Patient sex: F
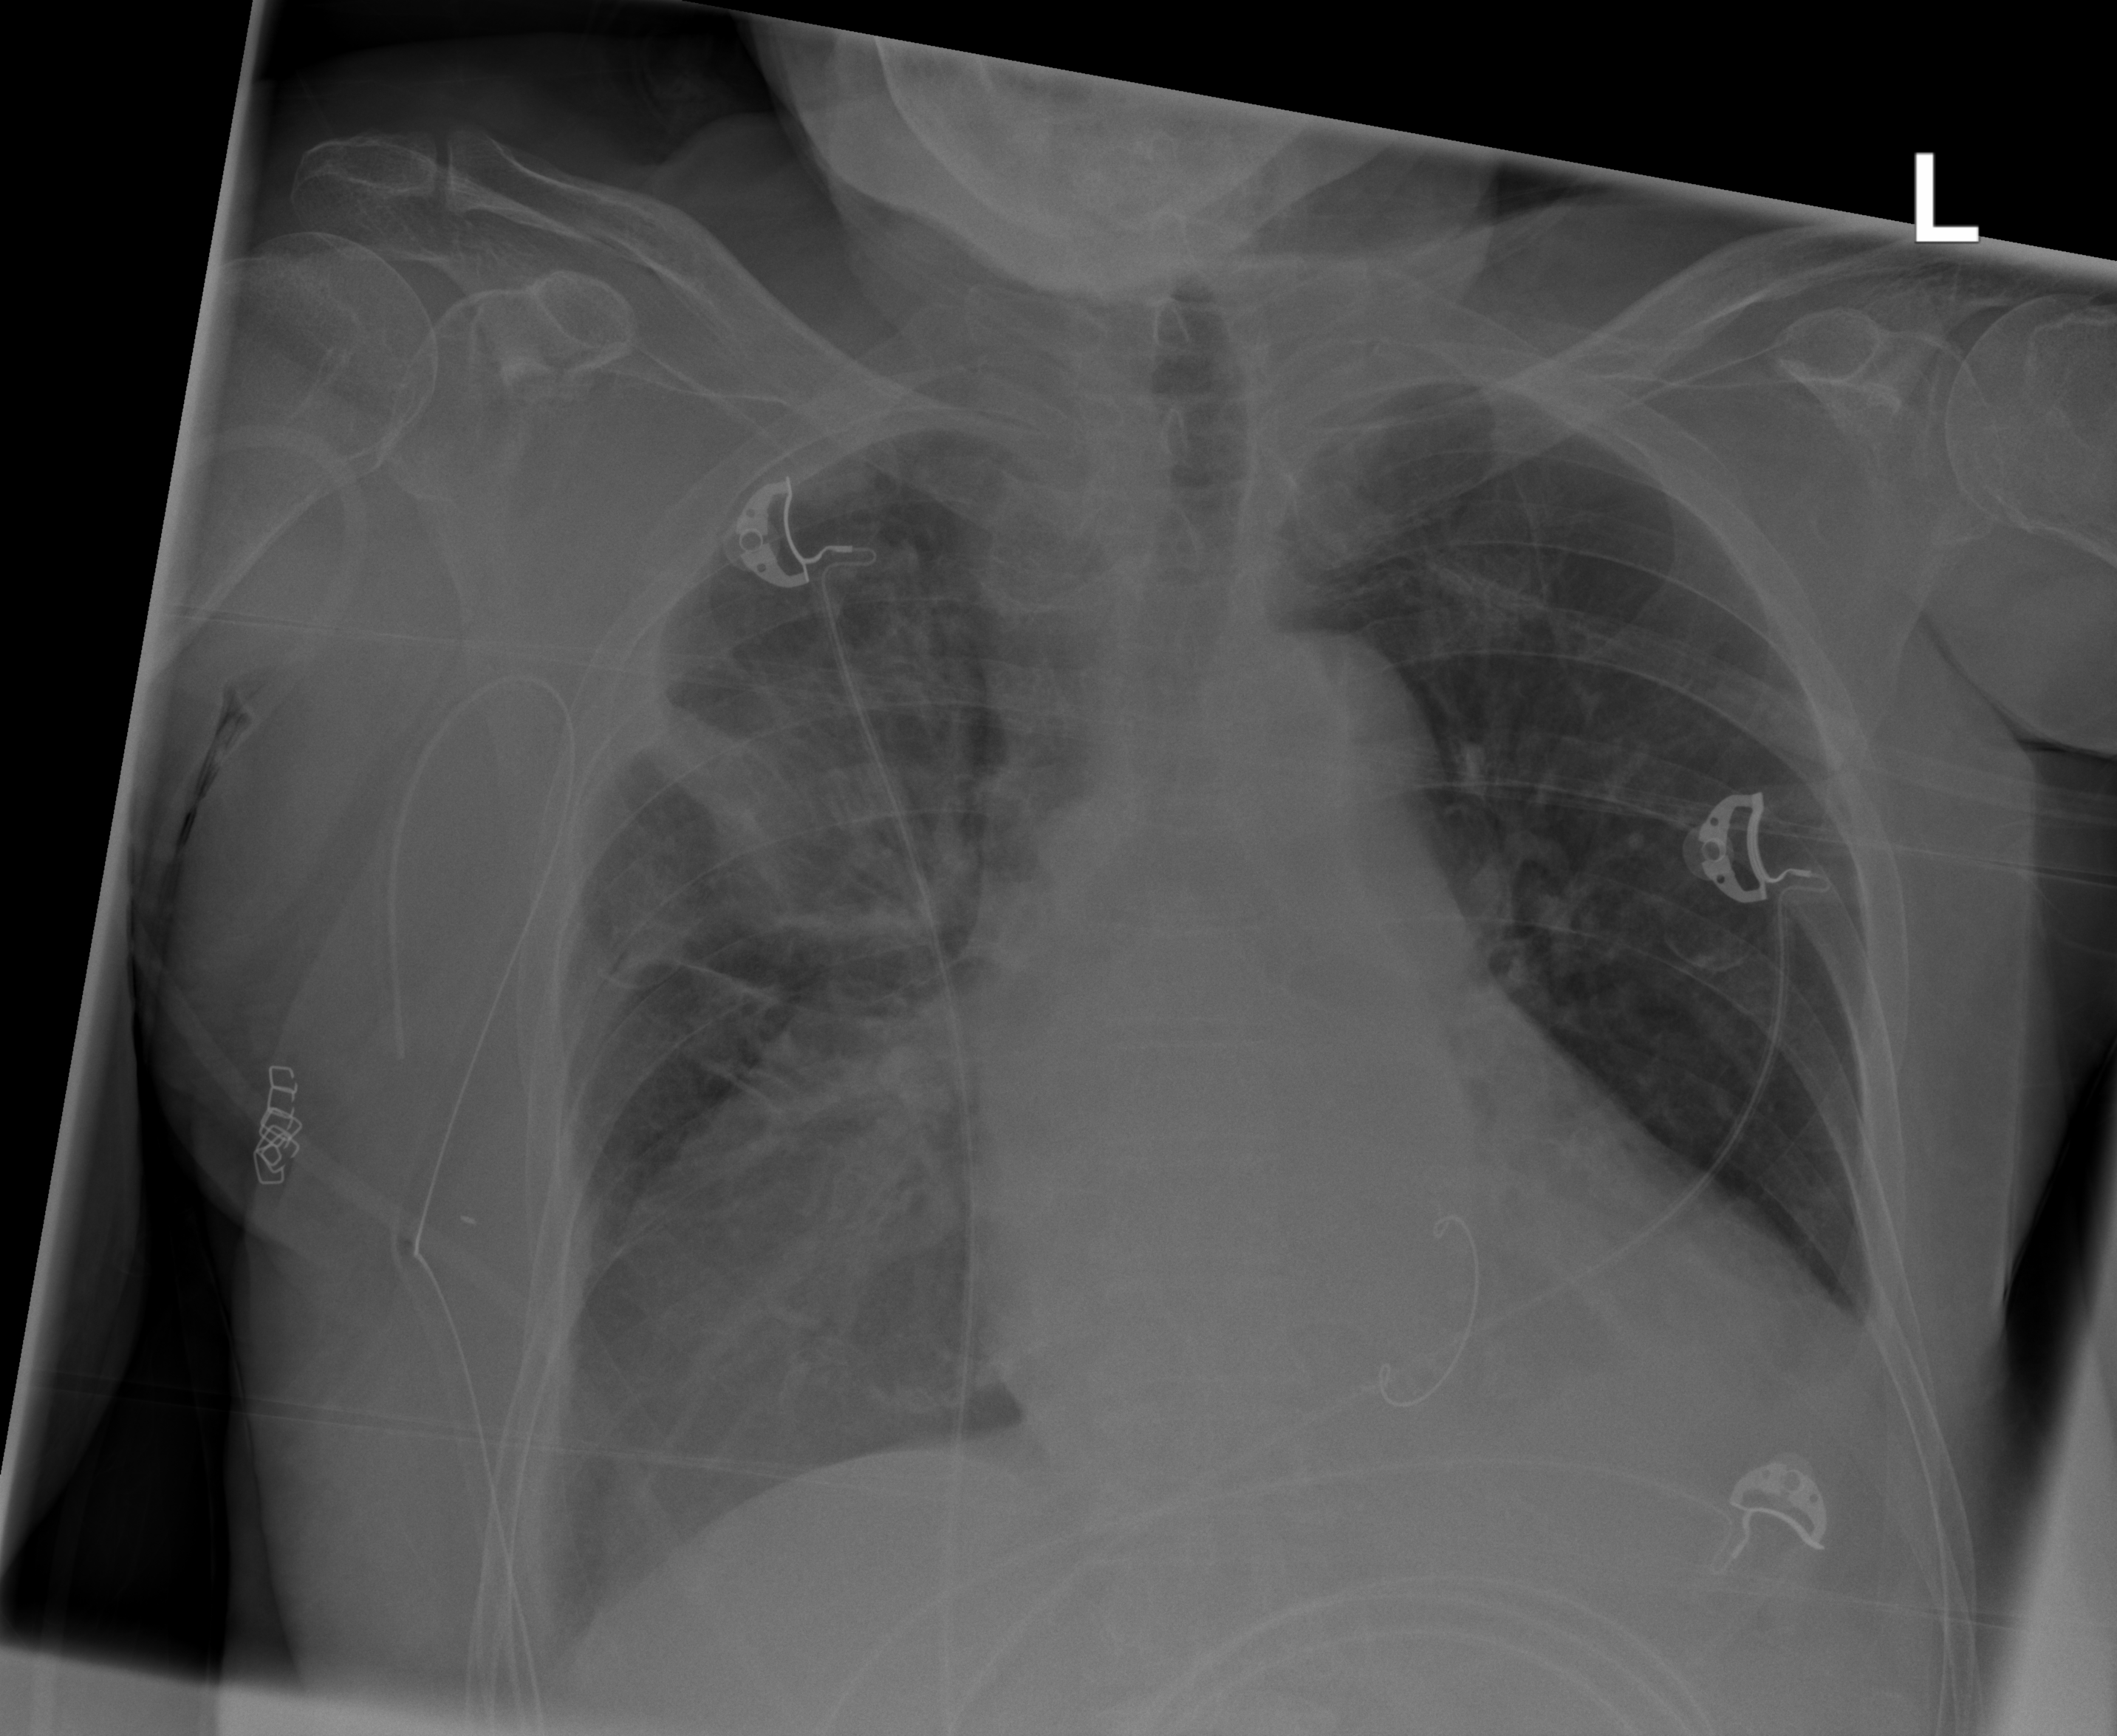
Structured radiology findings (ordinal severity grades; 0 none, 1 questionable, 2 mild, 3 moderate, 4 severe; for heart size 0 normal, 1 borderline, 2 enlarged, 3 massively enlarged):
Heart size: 2
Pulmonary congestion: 0
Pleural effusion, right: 2
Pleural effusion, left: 2
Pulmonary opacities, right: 1
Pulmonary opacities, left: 0
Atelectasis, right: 2
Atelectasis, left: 2